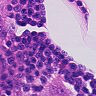
Metastatic tissue present: no